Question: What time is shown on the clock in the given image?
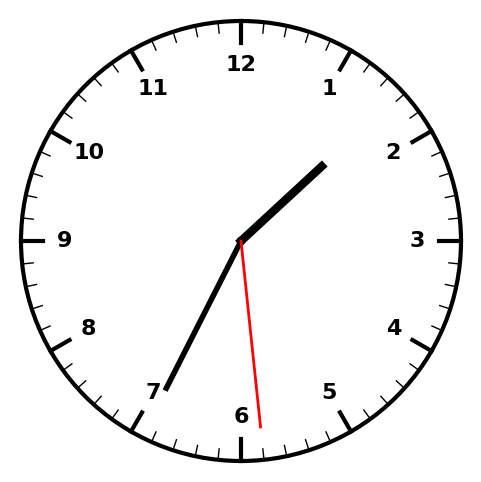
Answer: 01:34:29